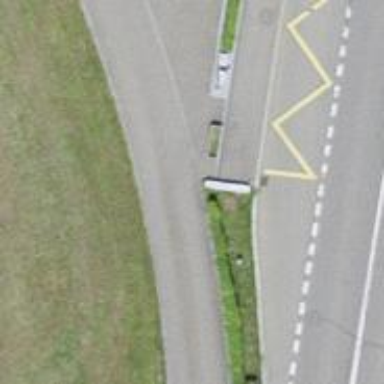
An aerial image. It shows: Platform for public transport is situated by the road.